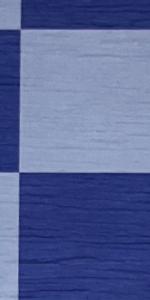
Label: Empty